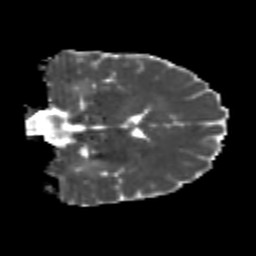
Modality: MD
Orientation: coronal
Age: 23
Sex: male
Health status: healthy
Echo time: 0.074 s